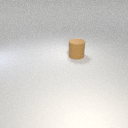
large brown rubber cylinder